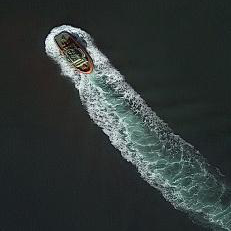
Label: Towing_vessel